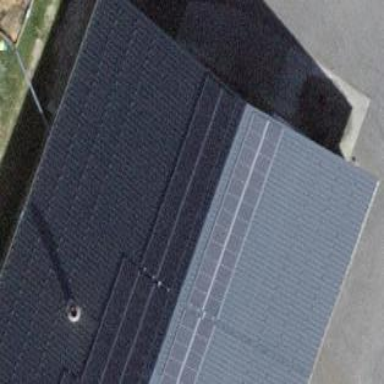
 consisting of solar photovoltaic panels."